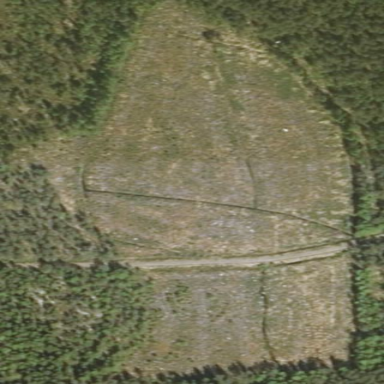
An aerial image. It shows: Clearcut area with scrub vegetation.